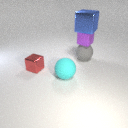
large gray rubber sphere behind large cyan rubber sphere